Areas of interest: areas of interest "Commercial service"
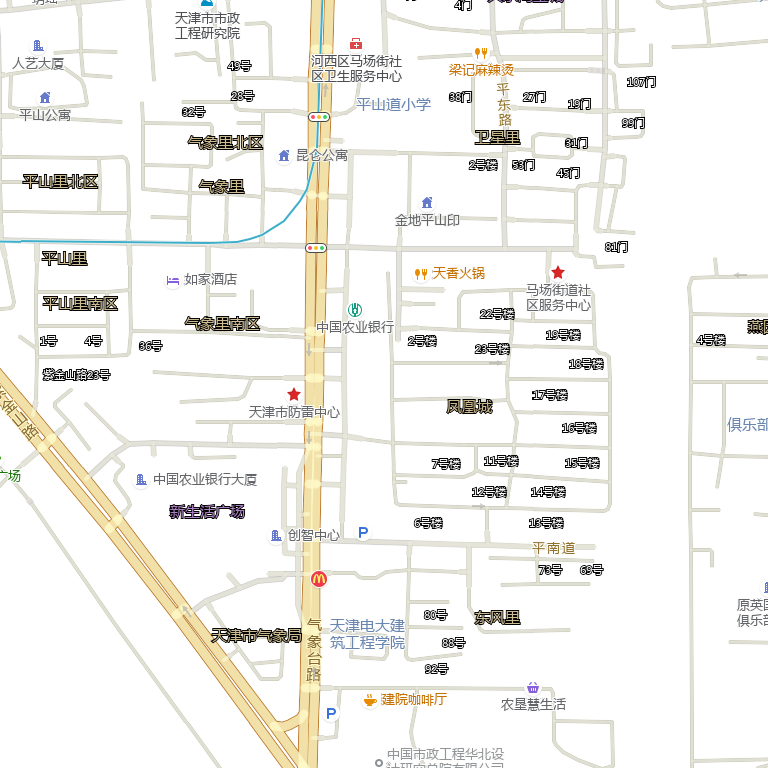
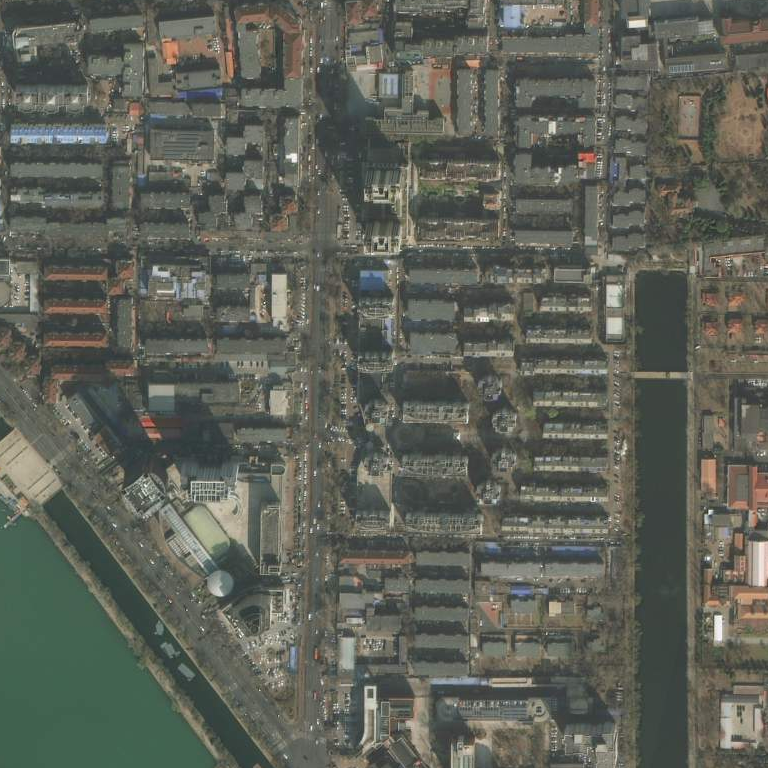